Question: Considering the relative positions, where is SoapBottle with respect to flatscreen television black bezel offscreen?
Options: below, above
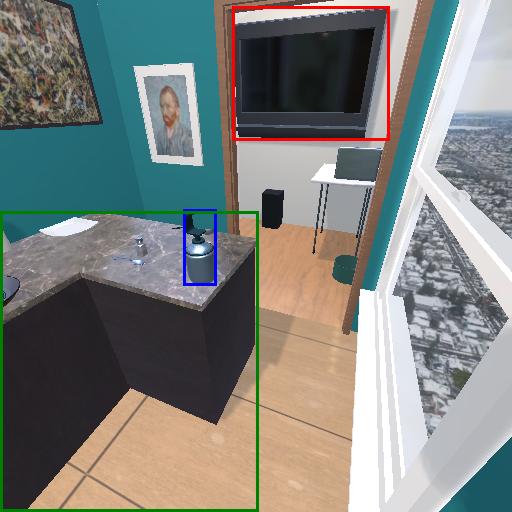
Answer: below